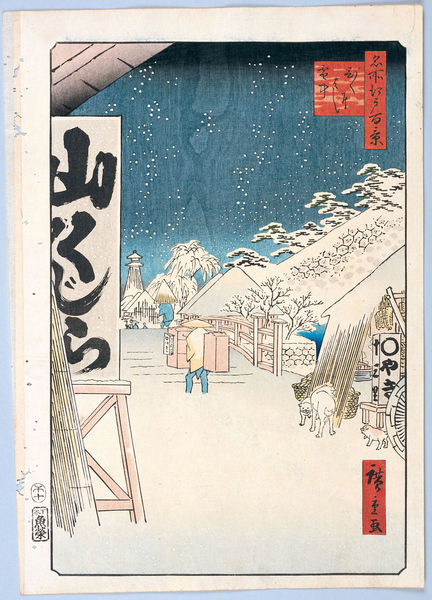
Titel: 100 berühmte Ansichten von Edo
Künstler: Utagawa Hiroshige
Schlagwörter: berg, blau, gemälde, himmel, mann, bäume, landschaft, nacht, weiss, zeichnung, hund, hunde, rot, schnee, tier, tiere, bild, häuser, brücke, turm, japan, dorf, winter, rad, japanisch, schriftzeichen, katze, schwein, buch, stern, druck, sterne, plakat, china, schneefall, träger, lasten, reis, hiroshige, hundee, er mwinter